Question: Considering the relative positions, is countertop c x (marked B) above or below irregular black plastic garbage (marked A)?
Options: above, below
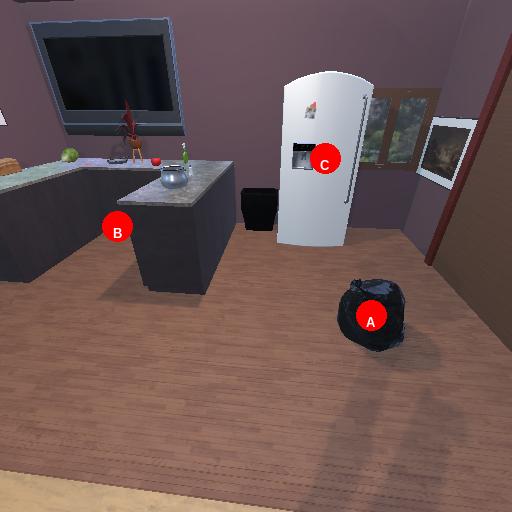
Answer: above